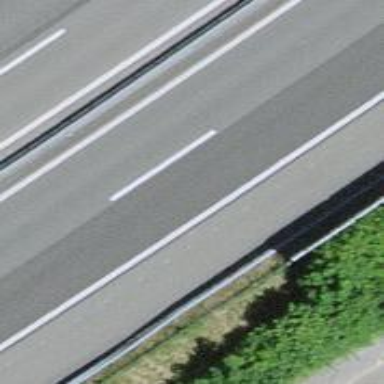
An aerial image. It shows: Motorway.